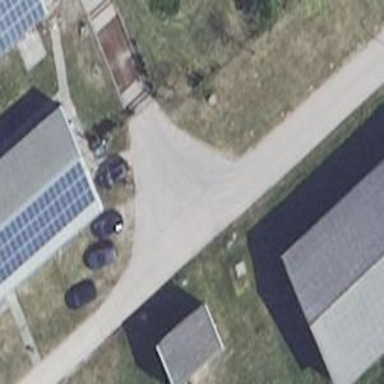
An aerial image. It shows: Driveway.